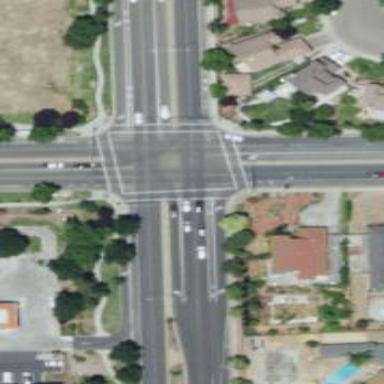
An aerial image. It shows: Marked crossing on the road.